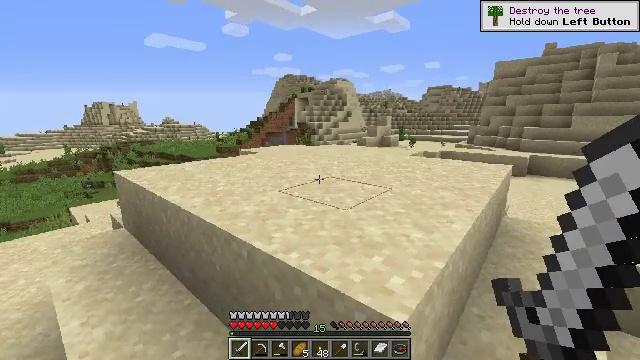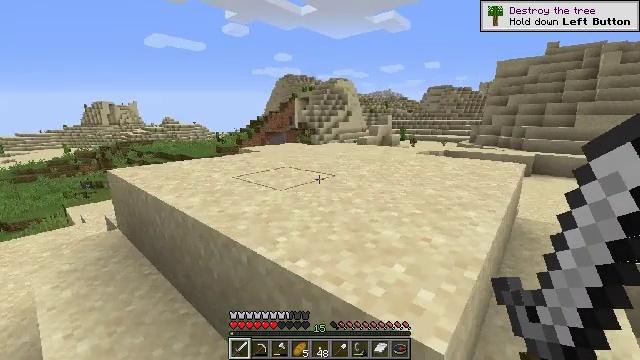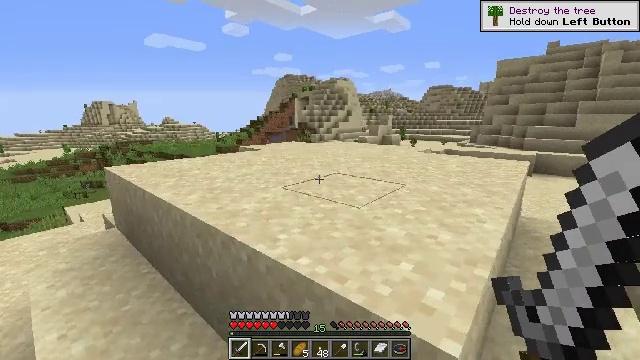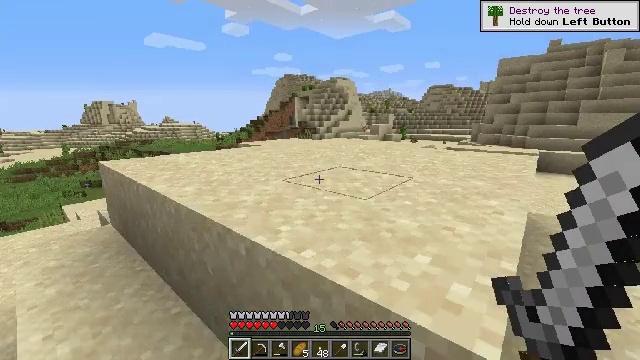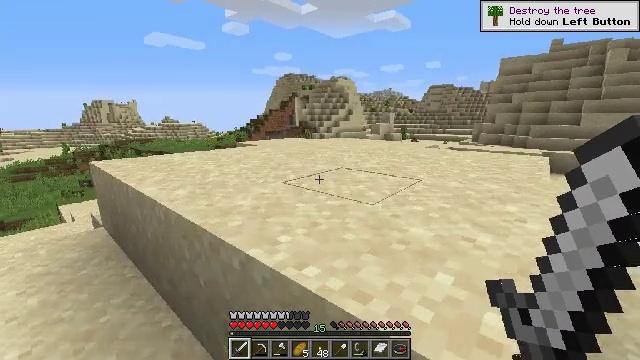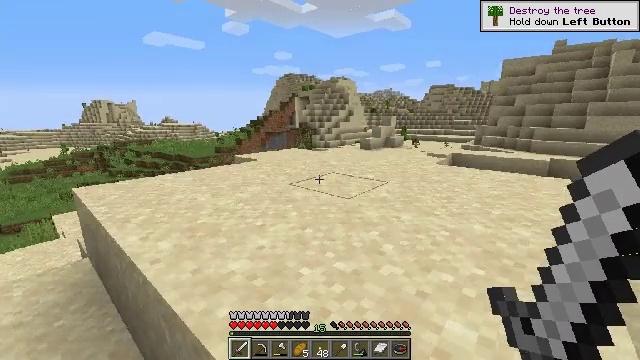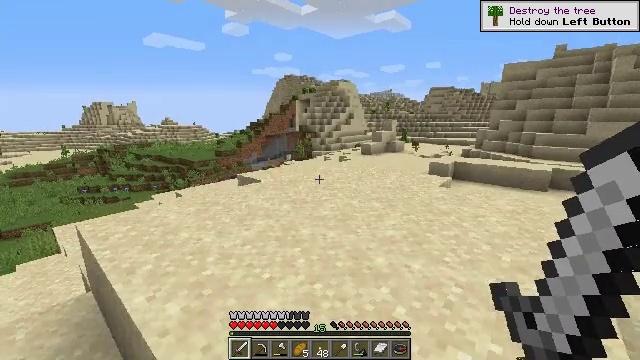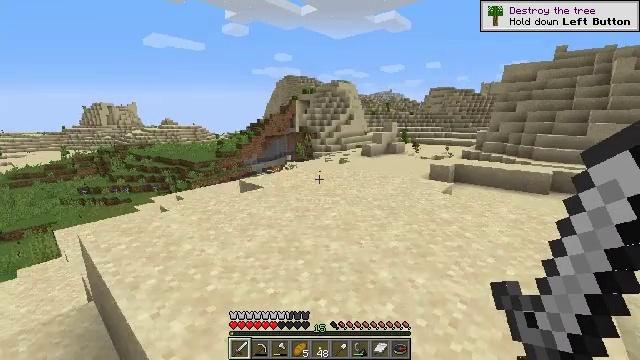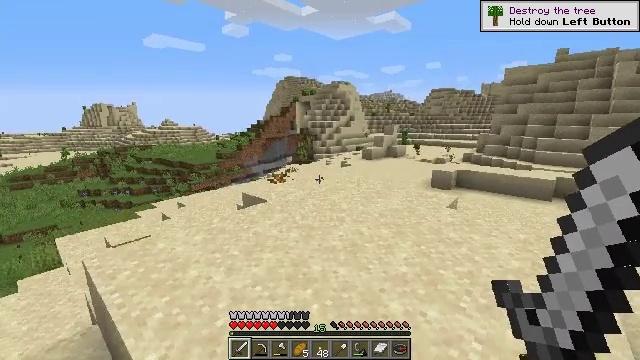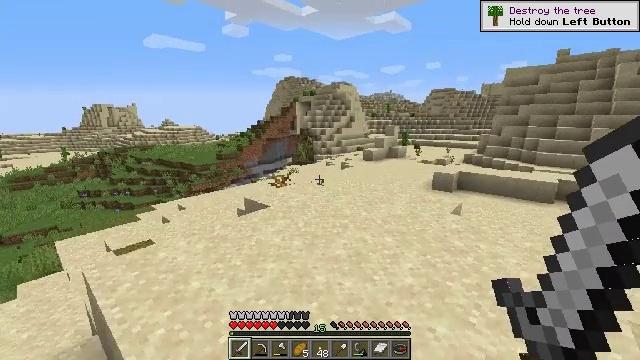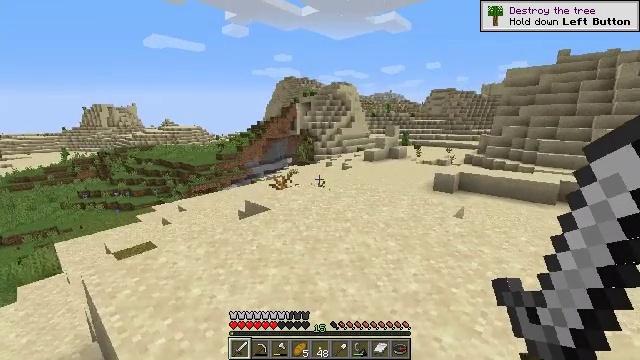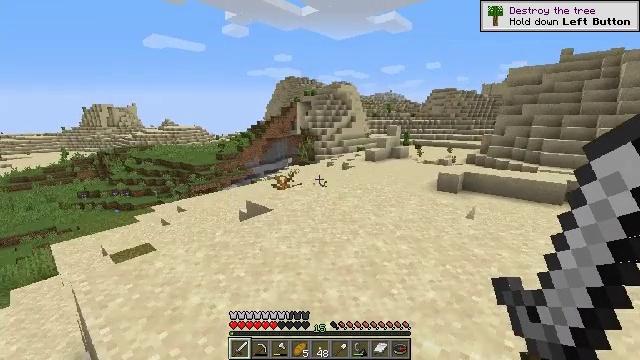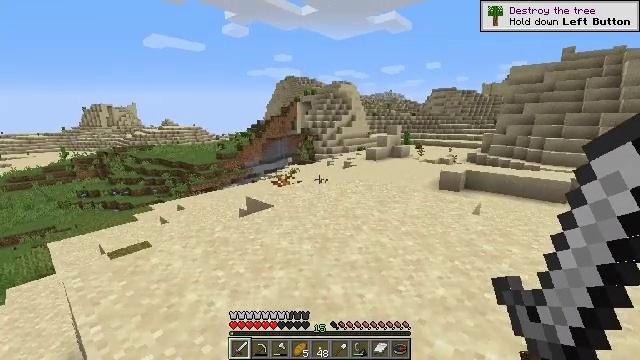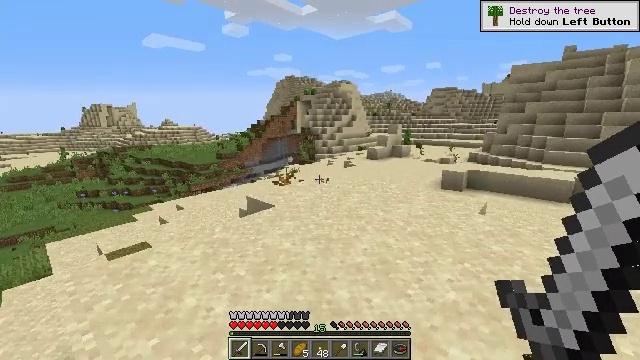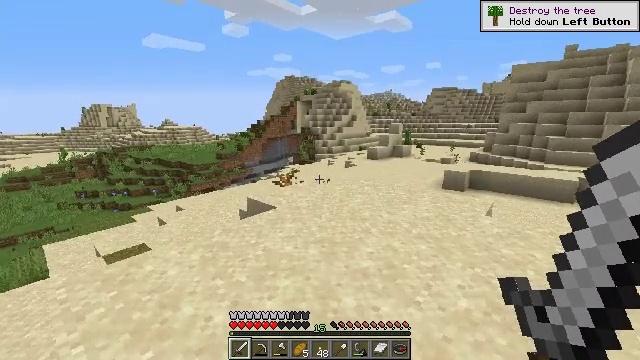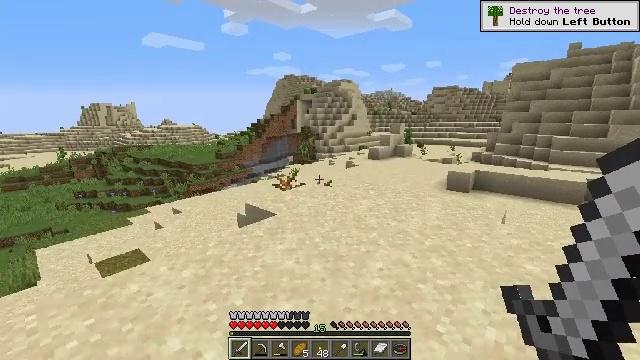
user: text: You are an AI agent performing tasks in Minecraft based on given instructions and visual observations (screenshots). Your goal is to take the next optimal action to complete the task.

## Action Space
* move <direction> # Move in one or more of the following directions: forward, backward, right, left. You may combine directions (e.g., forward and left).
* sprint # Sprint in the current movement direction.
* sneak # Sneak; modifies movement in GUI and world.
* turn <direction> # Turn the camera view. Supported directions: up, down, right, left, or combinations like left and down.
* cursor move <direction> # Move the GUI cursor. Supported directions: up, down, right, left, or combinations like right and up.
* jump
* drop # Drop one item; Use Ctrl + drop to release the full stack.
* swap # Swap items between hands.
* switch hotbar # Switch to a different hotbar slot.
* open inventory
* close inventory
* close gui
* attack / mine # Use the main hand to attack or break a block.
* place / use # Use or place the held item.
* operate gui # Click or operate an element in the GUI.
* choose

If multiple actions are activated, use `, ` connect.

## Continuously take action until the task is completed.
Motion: motion action
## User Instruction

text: Left click to mine the dead bush.
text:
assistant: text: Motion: move forward
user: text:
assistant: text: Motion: move forward
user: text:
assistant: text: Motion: move forward
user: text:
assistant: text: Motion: move forward
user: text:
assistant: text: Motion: move forward, jump
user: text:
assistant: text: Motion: move forward, jump
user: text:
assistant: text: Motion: move forward, jump
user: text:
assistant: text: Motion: move forward, jump
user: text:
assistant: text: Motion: move forward, jump
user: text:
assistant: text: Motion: move forward
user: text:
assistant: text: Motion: move forward
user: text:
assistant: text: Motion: move forward
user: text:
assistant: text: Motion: move forward
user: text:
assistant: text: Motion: move forward
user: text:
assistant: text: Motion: move forward
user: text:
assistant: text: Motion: move forward
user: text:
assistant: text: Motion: move forward
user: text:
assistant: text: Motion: move forward
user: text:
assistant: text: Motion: move forward
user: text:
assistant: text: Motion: move forward
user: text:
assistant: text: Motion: move forward
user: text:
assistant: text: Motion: move forward
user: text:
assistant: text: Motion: move forward
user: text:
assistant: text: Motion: move forward
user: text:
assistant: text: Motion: move forward
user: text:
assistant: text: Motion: move forward
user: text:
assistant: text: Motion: move forward
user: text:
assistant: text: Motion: move forward
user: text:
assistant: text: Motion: move forward
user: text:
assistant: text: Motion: move forward